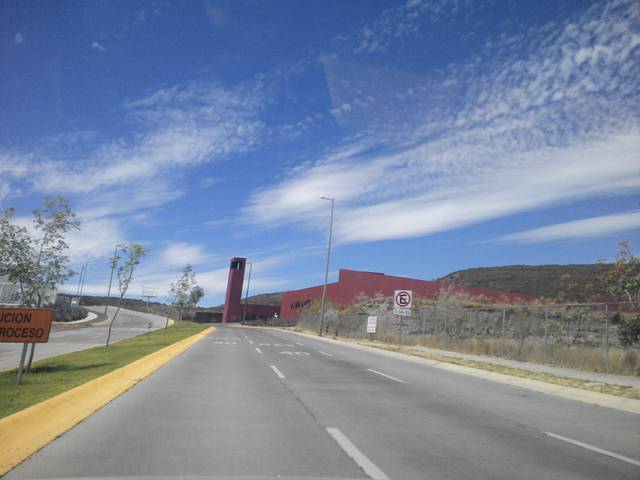
Region: Mexico
Coordinates: 20.672, -103.463